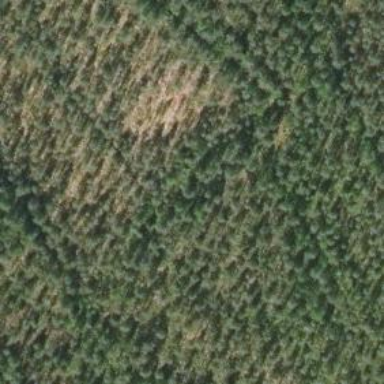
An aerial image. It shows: Needle-leaved woodland.